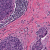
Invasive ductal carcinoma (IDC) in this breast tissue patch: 0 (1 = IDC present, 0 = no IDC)